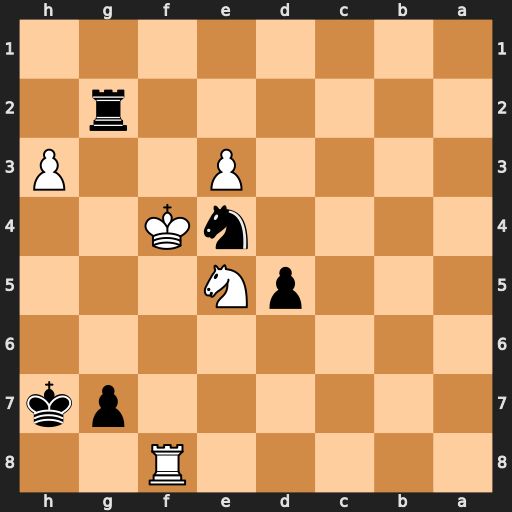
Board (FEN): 5R2/6pk/8/3pN3/4nK2/4P2P/6r1/8
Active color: b
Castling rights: -
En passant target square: -
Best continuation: g5+ Kf3 Rf2+ Kg4 Rxf8